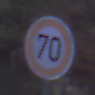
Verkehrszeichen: Geschwindigkeit70
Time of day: Night
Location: Outdoor (Suburban)
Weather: PartlyCloudy
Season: NotSpecified
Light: Artificial